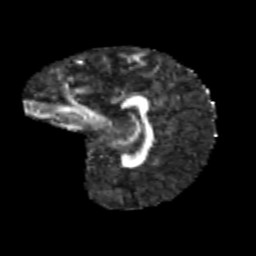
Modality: FA
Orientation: sagittal
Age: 10
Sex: female
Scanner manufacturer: siemens
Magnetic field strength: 3 T
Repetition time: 3.8 s
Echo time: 0.07 s